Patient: sex M, age 26
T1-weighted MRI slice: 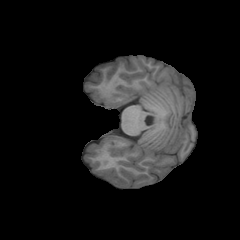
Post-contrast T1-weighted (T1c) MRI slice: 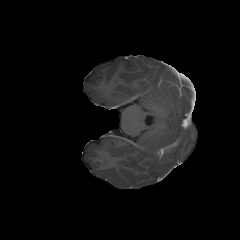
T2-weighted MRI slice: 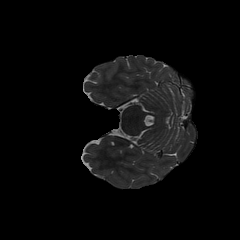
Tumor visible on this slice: no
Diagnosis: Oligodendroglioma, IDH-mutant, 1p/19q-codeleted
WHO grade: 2